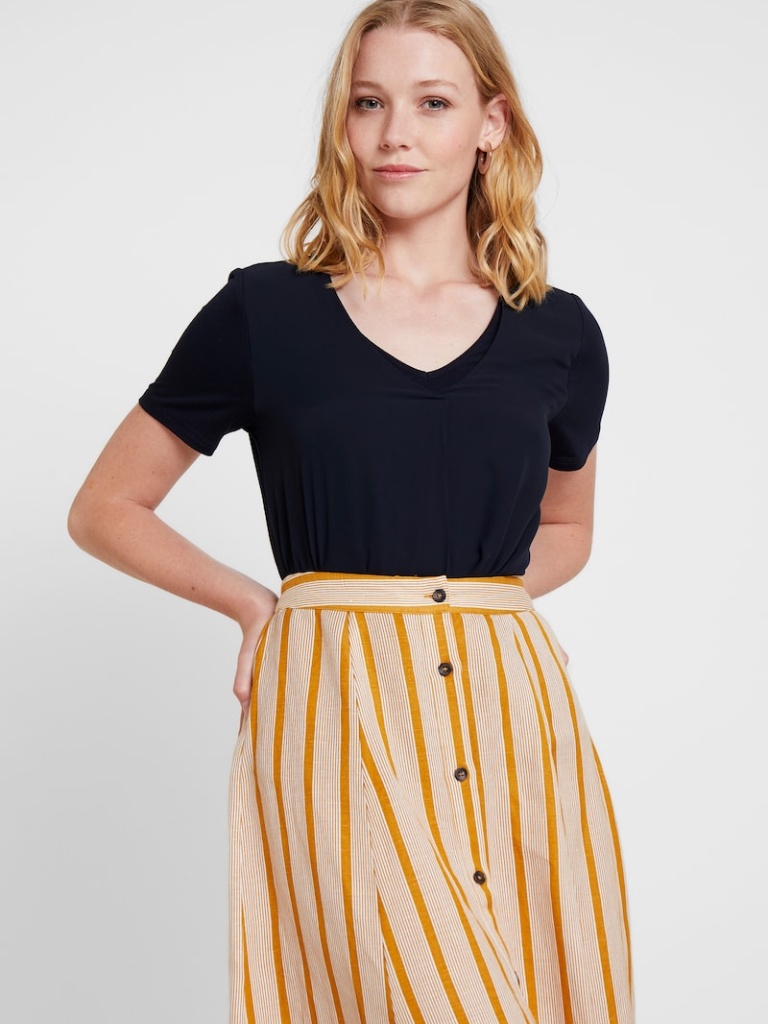
jersey relaxed short sleeve hip length Fully Tucked in v-neck t-shirt